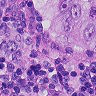
Metastatic tissue present: yes